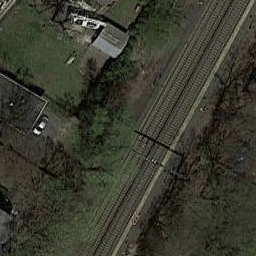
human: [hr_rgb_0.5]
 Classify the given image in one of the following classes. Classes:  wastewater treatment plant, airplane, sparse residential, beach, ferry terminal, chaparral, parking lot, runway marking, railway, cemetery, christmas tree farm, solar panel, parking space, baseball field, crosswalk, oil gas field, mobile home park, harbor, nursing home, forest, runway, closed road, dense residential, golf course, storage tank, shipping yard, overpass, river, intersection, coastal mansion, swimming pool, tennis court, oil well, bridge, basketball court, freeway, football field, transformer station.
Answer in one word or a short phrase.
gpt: railway